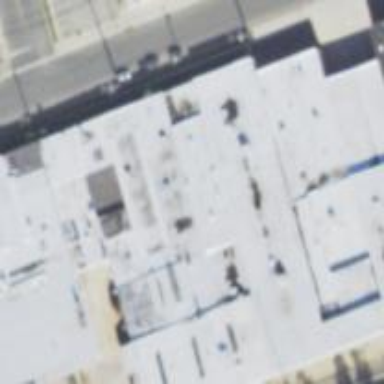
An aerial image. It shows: Commercial building.